Question: Given a polygon of indeterminate shape, and given you know which path(s) to start from, I need to slice up these polygons (defined in SVG format) into n shapes using the start-path as a guide.
It's kind of hard to explain, but think seat sections and their rows in a stadium:

When dealing with rectangles, it doesn't seem too difficult. What I'm stuck on is how to do it with an irregularly shaped polygon. A universal solution would be best, especially if it can work with curves but I can see how that would only complicate matters.
Is there any specific algorithm that I should start my studies with? I've started digging into polygon triangulation and how to use ear clipping methods to decompose these polygons in a monotone fashion, but my head is starting to spin here.
PS: Not sure if it's super important, but these polygons are defined in SVG.
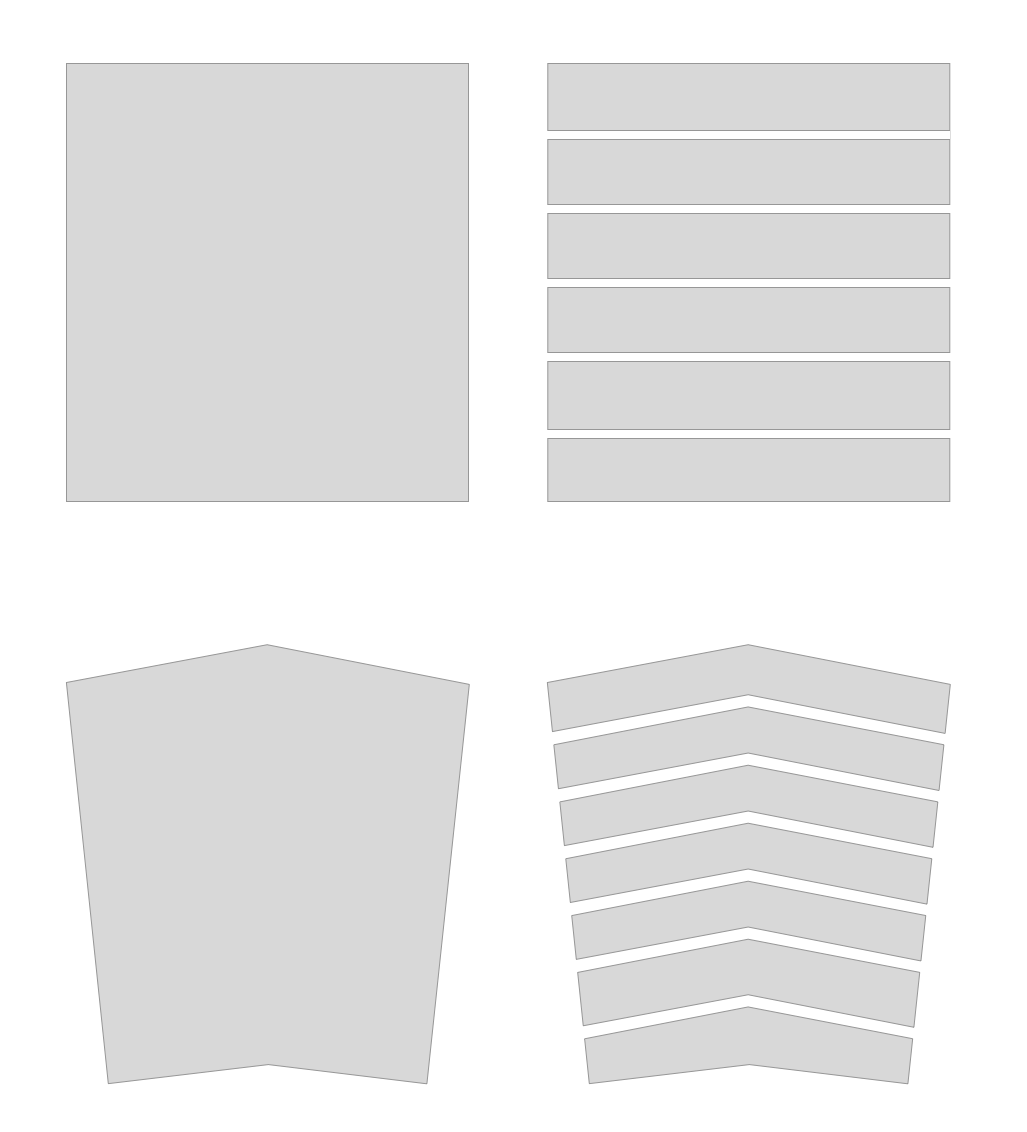
Answer: Here is a very naive approach: simply interpolating between top and bottom vertices (that are sorted left to right) based on how many division/'rows' you need.
I've done a quick test using <URL>:
'''
PShape svg,shape;
int divisions = 3;
ArrayList<PVector> top = new ArrayList<PVector>();
ArrayList<PVector> bottom = new ArrayList<PVector>();
int numVerts;
int ptSize = 5;
void setup(){
svg = loadShape("shape.svg");
size((int)svg.width,(int)svg.height);
shape = svg.getChild(0);
//find top and bottom vertices
numVerts = shape.getVertexCount();
float minY = height,maxY = 0;
for(int i = 0 ; i < numVerts; i++){
PVector v = shape.getVertex(i);
if(v.x < minY) minY = v.y;
if(v.y > maxY) maxY = v.y;
}
float yThresh = (maxY-minY) * .25;//1/4 of height as top/bottom thresh
//store vertices belonging to top and bottom based on min and max y values and threshold
for(int i = 0 ; i < numVerts; i++){
PVector v = shape.getVertex(i);
if(v.y <= minY+yThresh) top.add(v);
if(v.y >= maxY-yThresh) bottom.add(v);
}
//manual left to right sorting, this needs to be implemented properly
PVector last = bottom.get(bottom.size()-1);
PVector first = bottom.get(0);
bottom.set(0,last);
bottom.set(bottom.size()-1,first);
//assumptions is top is a list of the top vertices of the contour sorted left to right
//and simillary bottom is a list of bottom vertices, sorted left to right
}
void draw(){
background(255);
shape(shape,0,0);
//visualize top/bottom vertices
stroke(0,192,0);
for(PVector v : top) ellipse(v.x,v.y,ptSize,ptSize);
stroke(192,0,0);
for(PVector v : bottom) ellipse(v.x,v.y,ptSize,ptSize);
stroke(0,0,255);
//compute interpolation step value
float lerpStep = 1.0/(divisions+1);
//for each division
for(int i = 0 ; i < divisions; i++){
//loop through contour vertices top to bottom
for(int j = 0 ; j < top.size(); j++){
//get top and bottom vertices
PVector vTop = top.get(j);
PVector vBottom = bottom.get(j);
//interpolate between them
PVector vLerp = PVector.lerp(vTop,vBottom, lerpStep * (i+1));
//draw on screen
ellipse(vLerp.x,vLerp.y,ptSize,ptSize);
}
}
}
void keyPressed(){
if(keyCode == UP) divisions++;
if(keyCode == DOWN) divisions--;
}
'''
And here is shape.svg:
'''
<?xml version="1.0" encoding="utf-8"?>
<!DOCTYPE svg PUBLIC "-//W3C//DTD SVG 1.1//EN" "http://www.w3.org/Graphics/SVG/1.1/DTD/svg11.dtd">
<svg version="1.1" id="Layer_2" xmlns="http://www.w3.org/2000/svg" xmlns:xlink="http://www.w3.org/1999/xlink" x="0px" y="0px"
width="960px" height="560px" viewBox="0 0 960 560" enable-background="new 0 0 960 560" xml:space="preserve">
<polygon fill="#D8D8D8" points="279,100 479,60 681,100 641,501 480,482 322,501 "/>
</svg>
'''
Here is a preview, with top vertices marked green, bottom red and interpolated vertices as blue:

As @Joseph O'Rourke mentions, the problem is more challenging if the bottom and bottom paths aren't similar (same number of vertices and left to right order I guess).
In this case it should be possible to implement a blending algorithm (like <URL> or Illustrator beforehand.